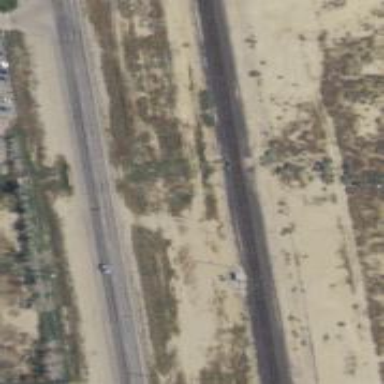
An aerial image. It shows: Railway track.